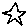
Label: star